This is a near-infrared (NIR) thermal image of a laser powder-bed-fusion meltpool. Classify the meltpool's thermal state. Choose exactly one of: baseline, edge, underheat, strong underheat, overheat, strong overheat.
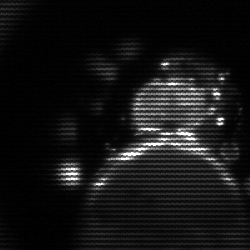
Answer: edge